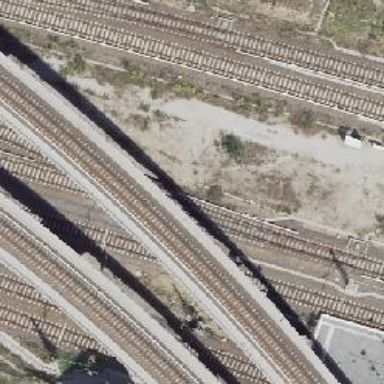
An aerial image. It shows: Railway signal.